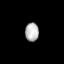
Tissue: lung
Cell type: Endothelial cells
Senescence score: 0.5522
Nuclear area (px): 249
Mean DAPI intensity: 180.112